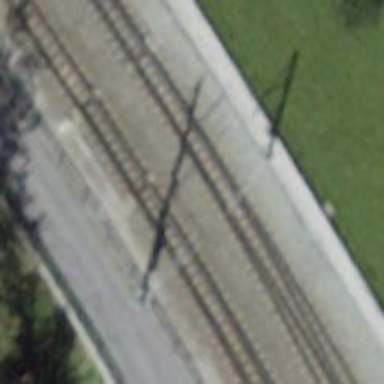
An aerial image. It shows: Railway switch.